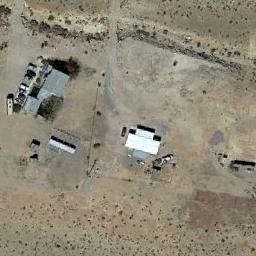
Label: sparse_residential